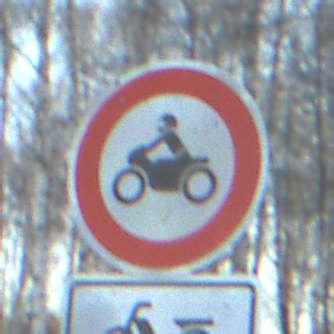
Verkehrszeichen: VerbotKraftraeder
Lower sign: EinspurigeFahrzeugeFrei2
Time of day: SunriseSunset
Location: Outdoor (Nature)
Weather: Clear
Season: Winter
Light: Natural